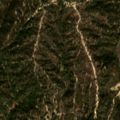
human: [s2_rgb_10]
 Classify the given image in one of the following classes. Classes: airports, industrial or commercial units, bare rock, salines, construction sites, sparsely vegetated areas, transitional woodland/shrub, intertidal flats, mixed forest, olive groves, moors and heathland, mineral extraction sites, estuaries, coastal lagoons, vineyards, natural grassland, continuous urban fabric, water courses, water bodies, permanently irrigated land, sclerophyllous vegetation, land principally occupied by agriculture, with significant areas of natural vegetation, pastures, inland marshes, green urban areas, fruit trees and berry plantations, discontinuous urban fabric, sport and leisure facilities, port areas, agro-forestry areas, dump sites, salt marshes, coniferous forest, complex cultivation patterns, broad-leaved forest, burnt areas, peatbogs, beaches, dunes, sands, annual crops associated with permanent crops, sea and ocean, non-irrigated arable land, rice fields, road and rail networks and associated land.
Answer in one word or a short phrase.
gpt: broad-leaved forest, mixed forest